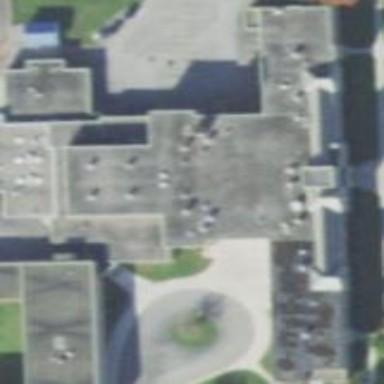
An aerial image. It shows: School building with school amenities.